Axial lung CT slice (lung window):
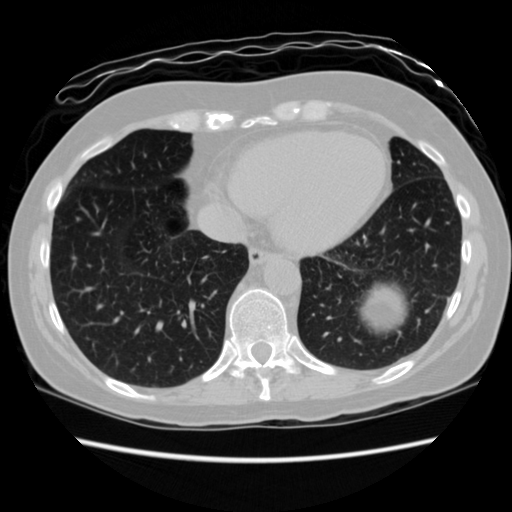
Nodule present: no